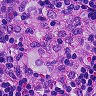
Metastatic tissue present: no